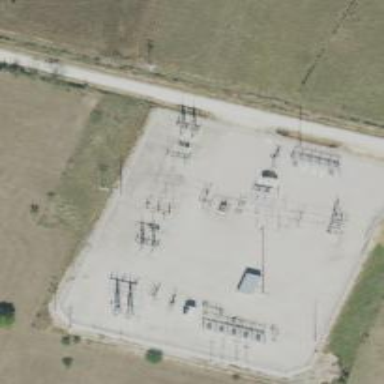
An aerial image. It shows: Switch used for power control.